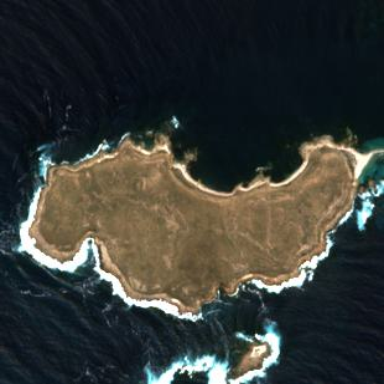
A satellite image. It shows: Island with natural coastline.